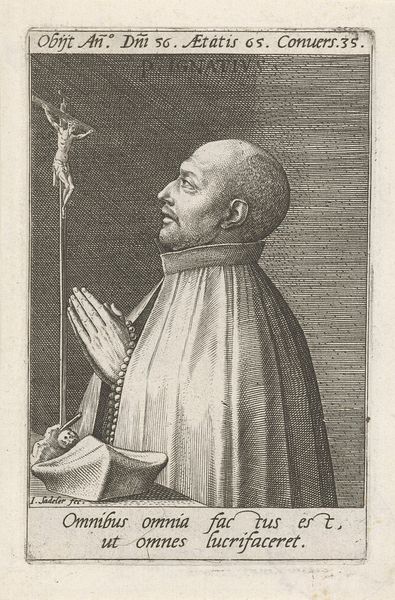
Titel: Portret van Ignatius van Loyola
Künstler: Johann (I) Sadeler
Standort: Amsterdam
Institution: Rijksmuseum
Schlagwörter: prière, moine, piete, crusification